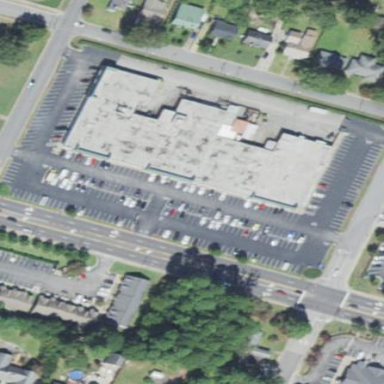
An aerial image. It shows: Commercial building.